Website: bh-photo
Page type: cart
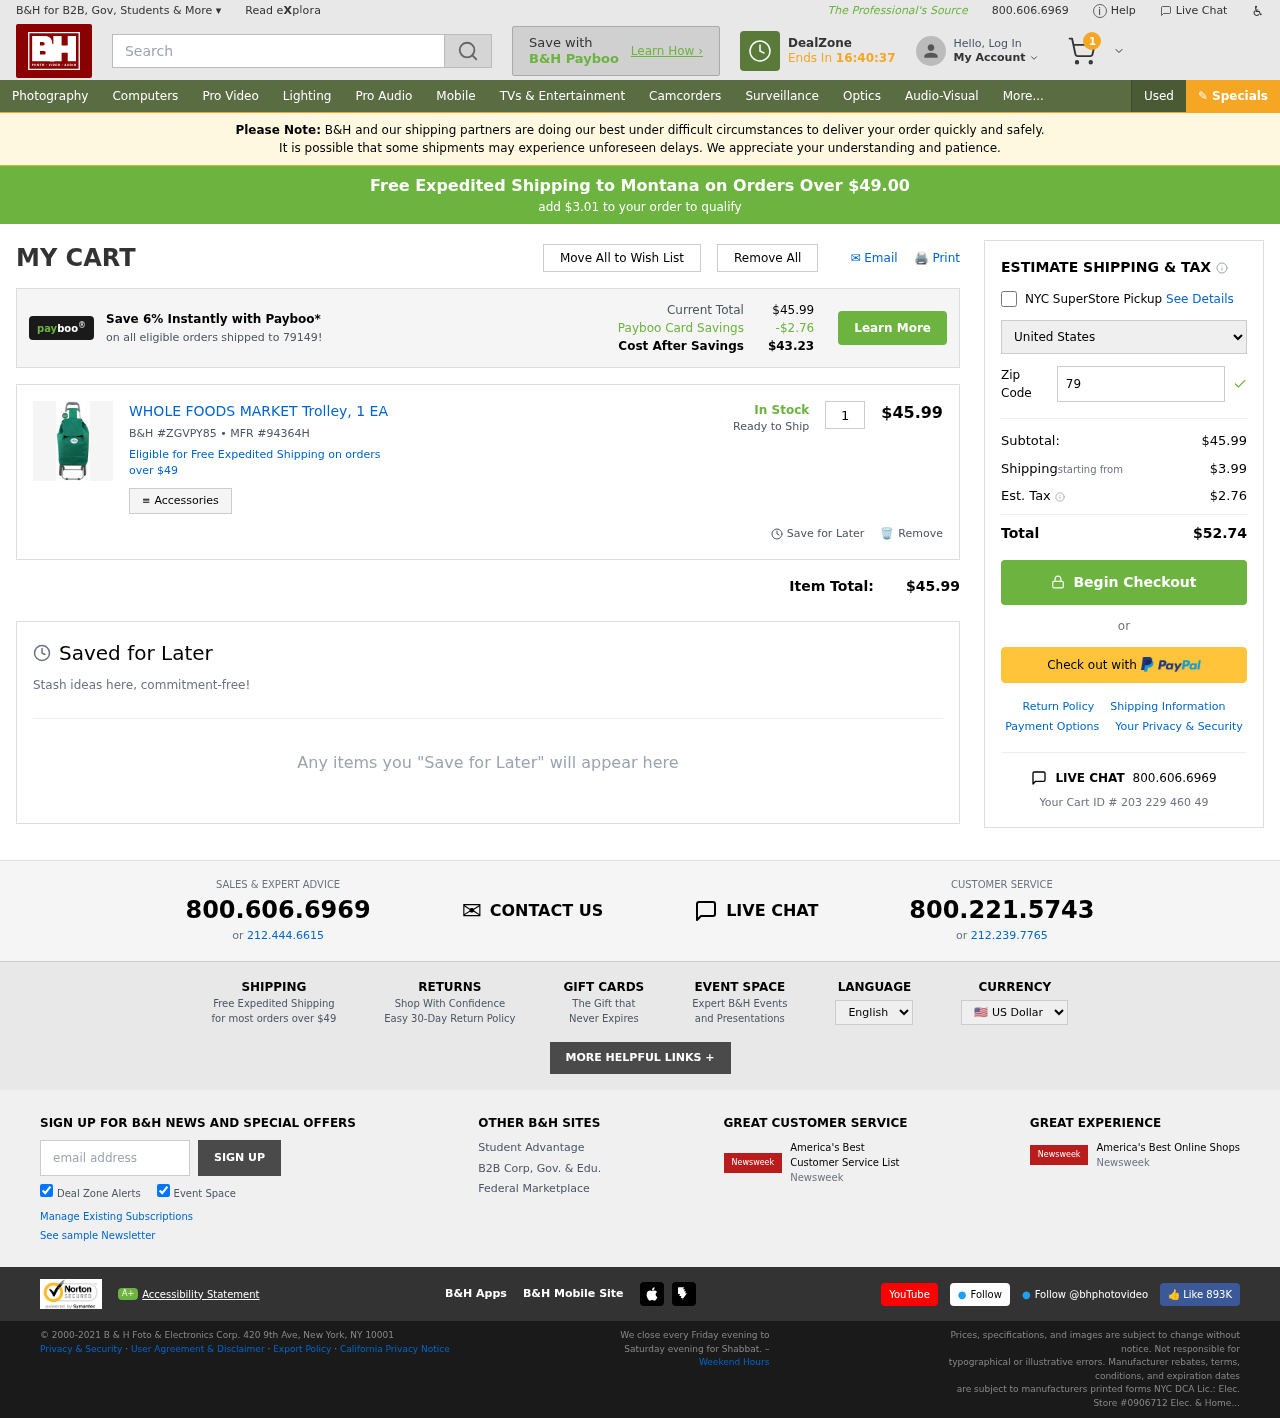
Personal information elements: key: PII_COUNTRY
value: United States
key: PII_POSTCODE
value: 79149
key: PII_STATE
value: Montana
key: PII_POSTCODE_FULL
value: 79149
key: PII_POSTCODE_NUMERIC
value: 79149
Product elements: key: PRODUCT1_NAME
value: WHOLE FOODS MARKET Trolley, 1 EA
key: PRODUCT1_PRICE
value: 45.99
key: PRODUCT1_QUANTITY
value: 1
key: PRODUCT1_SKU
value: ZGVPY85
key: PRODUCT1_MFR
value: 94364H
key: PRODUCT1_AVAILABILITY
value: In Stock
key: PRODUCT1_SHIP_STATUS
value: Ready to Ship
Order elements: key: ORDER_NUM_ITEMS
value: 1
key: FREE_SHIPPING_THRESHOLD
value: $3.01
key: ORDER_SUBTOTAL
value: $45.99
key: ORDER_SHIPPING_COST
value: $3.99
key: ORDER_TAX
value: $2.76
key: ORDER_TOTAL
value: $52.74
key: ORDER_ID
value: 203 229 460 49
Search elements: key: HEADER_SEARCH
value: Search
Other elements: key: PAYBOO_SAVINGS
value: -$2.76
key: COST_AFTER_SAVINGS
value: $43.23